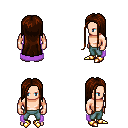
a pixel art fantasy rpg character, male body template, human, light skin, lavender cape, teal pants, brown extra-long hairstyle, gold boots, four views (front, back, left, right), 2x2 character sprite sheet, small pixel art, hard edges, no anti-aliasing